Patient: sex M, age 44
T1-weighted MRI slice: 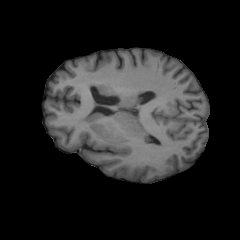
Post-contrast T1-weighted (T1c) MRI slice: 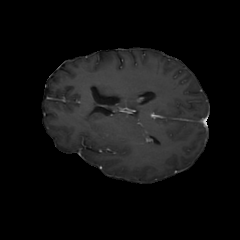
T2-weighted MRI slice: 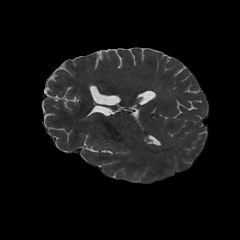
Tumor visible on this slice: no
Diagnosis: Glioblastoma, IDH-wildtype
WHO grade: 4